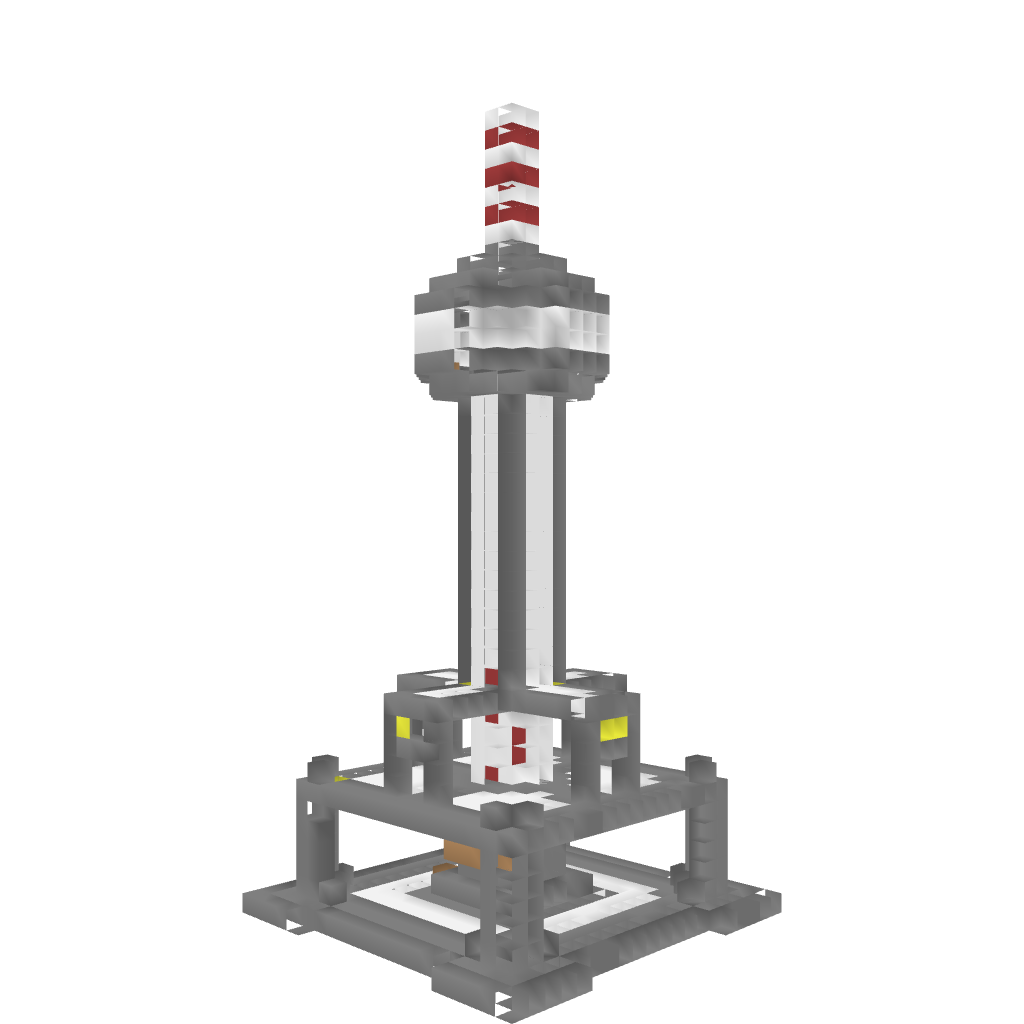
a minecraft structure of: Tower high quality